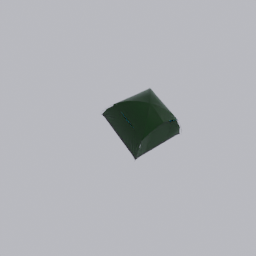
Label: architecture